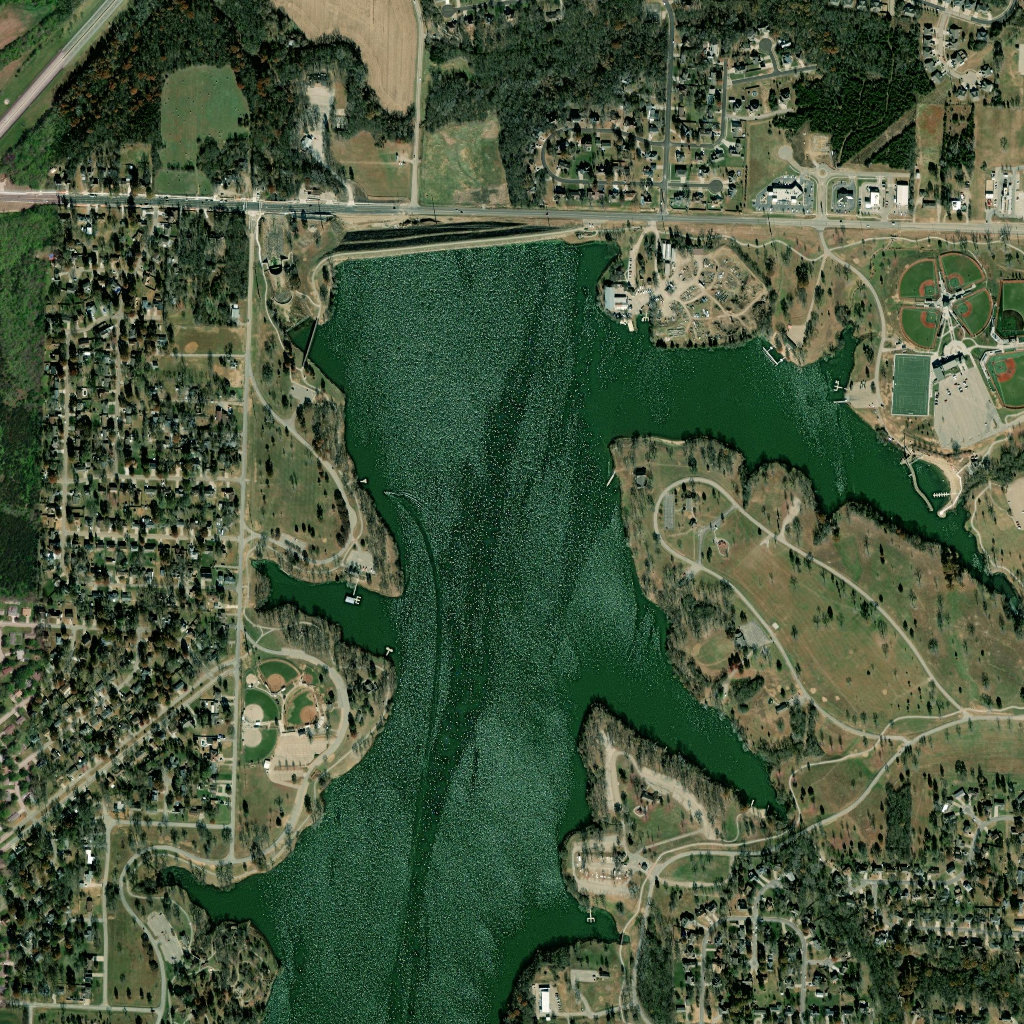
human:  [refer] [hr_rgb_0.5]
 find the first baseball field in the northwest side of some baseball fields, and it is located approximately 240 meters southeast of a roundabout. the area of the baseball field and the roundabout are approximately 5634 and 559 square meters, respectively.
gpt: <box>[[87, 25, 91, 29, 0]]</box>